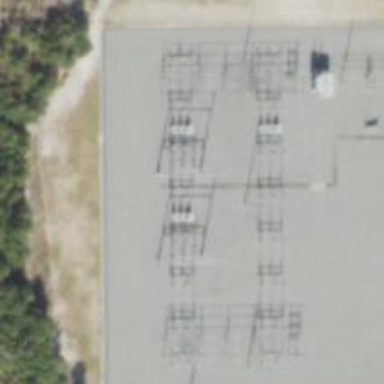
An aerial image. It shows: Switch used for power control.